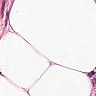
Metastatic tissue present: no